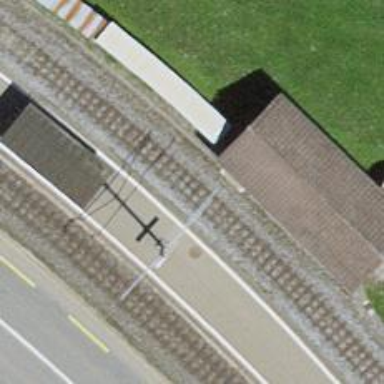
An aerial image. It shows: Stop position for public transport at railway stop.